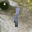
Label: 1